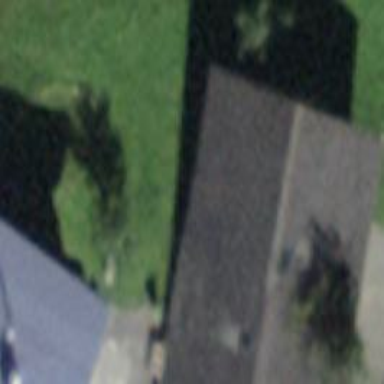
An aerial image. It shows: Garage building.